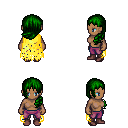
a pixel art fantasy rpg character, female body template, human, dark skin, yellow tattered cape, magenta pants, green left-swept hairstyle, maroon shoes, four views (front, back, left, right), 2x2 character sprite sheet, small pixel art, hard edges, no anti-aliasing